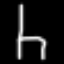
Label: chair